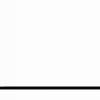
Label: dusty